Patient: sex M, age 78
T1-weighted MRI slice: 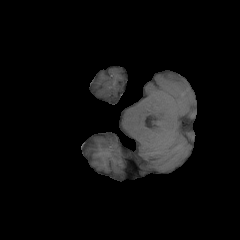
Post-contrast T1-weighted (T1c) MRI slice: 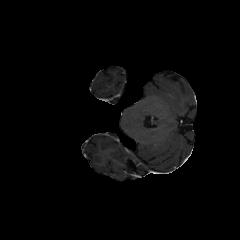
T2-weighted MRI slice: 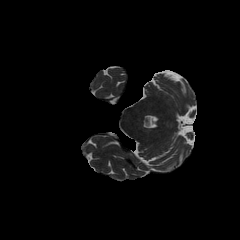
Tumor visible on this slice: no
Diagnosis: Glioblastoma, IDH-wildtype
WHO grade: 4